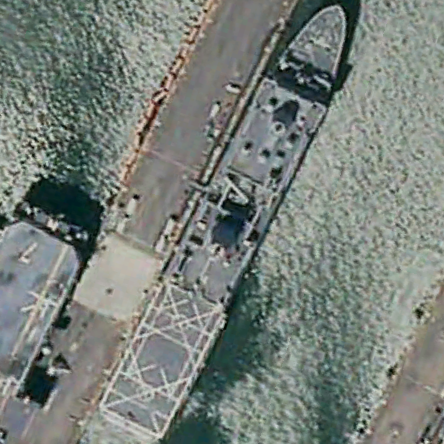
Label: combat